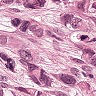
Metastatic tissue present: yes